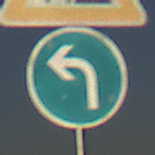
Verkehrszeichen: VorgeschriebeneFahrtrichtungLinks
Zusatzzeichen oben: Arbeitsstelle
Umgebung: Outdoor, Nature
Tageszeit: MorningAfternoon
Wetter: Clear
Licht: Natural
Jahreszeit: NotSpecified
Kontrast: HighContrast